Brain MRI, t2w sequence, axial 2D slice.
Patient: age 37, sex F, weight 95 kg, height 1.95 m
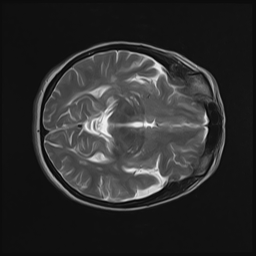